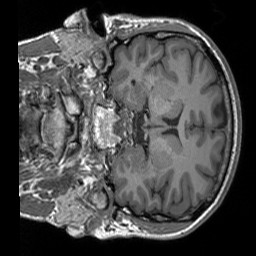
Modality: T1w
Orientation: coronal
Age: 26
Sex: male
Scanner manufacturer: siemens
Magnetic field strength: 3 T
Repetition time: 1.9 s
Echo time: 0.00252 s